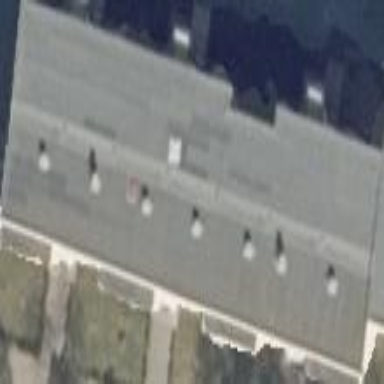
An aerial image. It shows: Apartment building with flat roof.